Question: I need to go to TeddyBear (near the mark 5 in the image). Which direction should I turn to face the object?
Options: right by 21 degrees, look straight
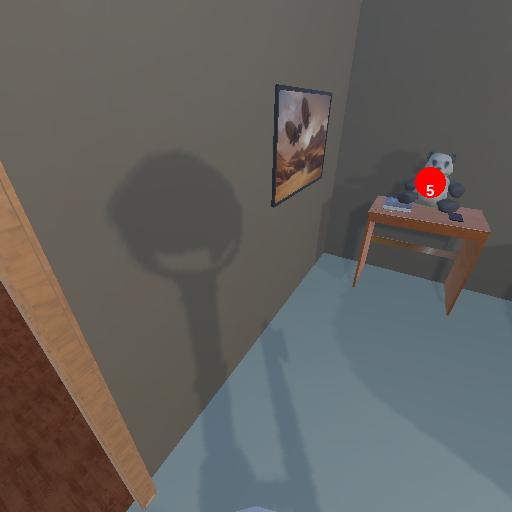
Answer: right by 21 degrees